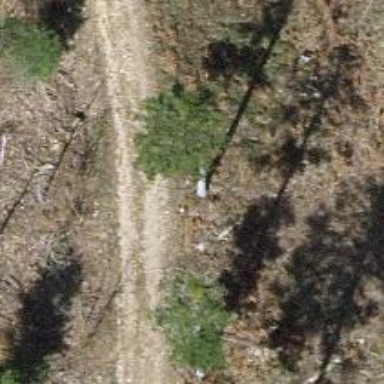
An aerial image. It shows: Unpaved path.